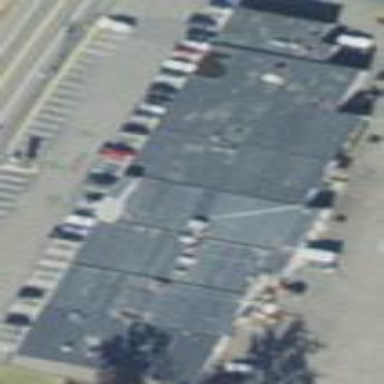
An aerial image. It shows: Mall building.